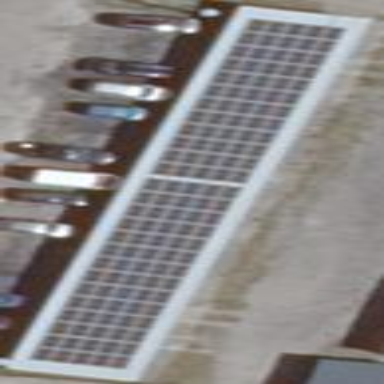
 providing small installation of electricity."